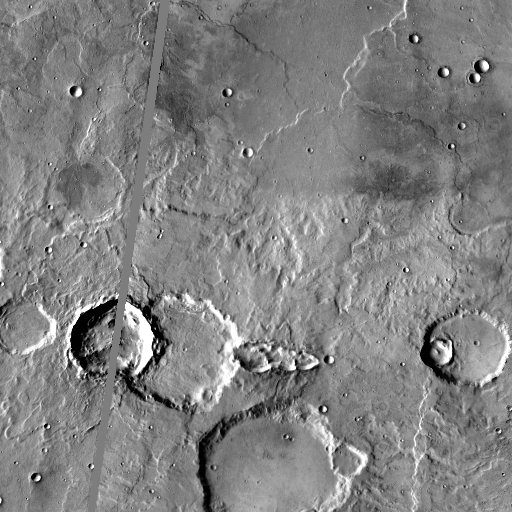
Crater classes present: Background, Other, Layered, Buried, Secondary